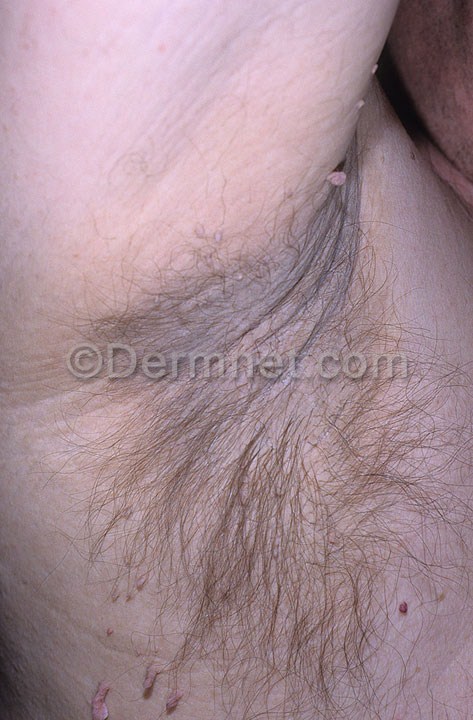
Disease: Systemic Disease